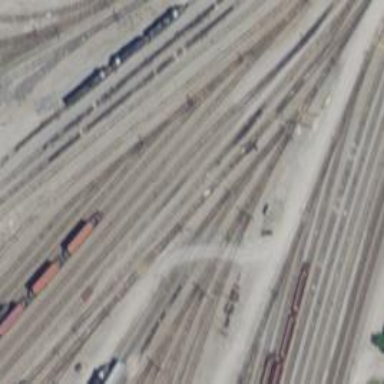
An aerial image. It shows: Railway yard in service.